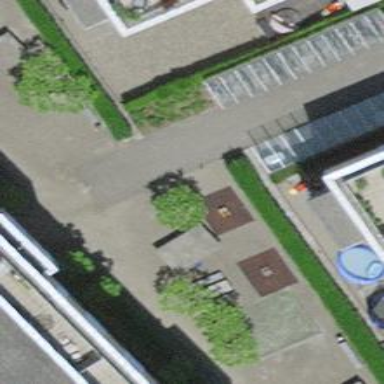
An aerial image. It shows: Springy playground.